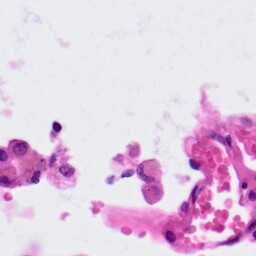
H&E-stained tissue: Lung